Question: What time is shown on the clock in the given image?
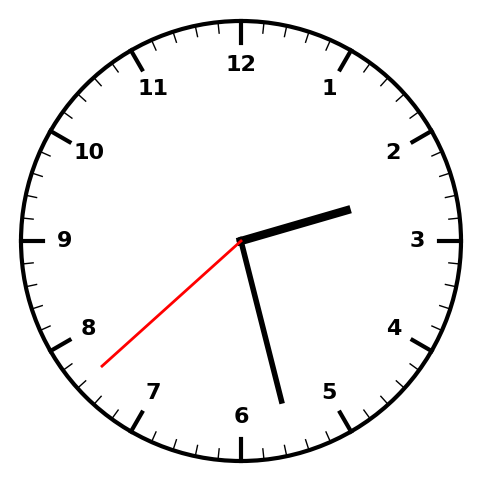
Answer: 02:27:38